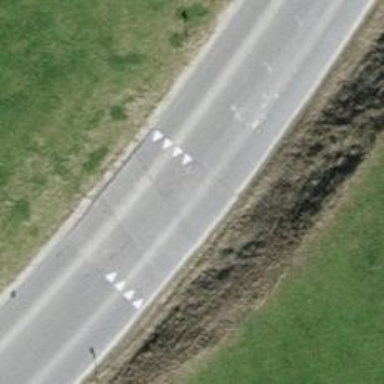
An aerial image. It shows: Traffic calming hump on the road.